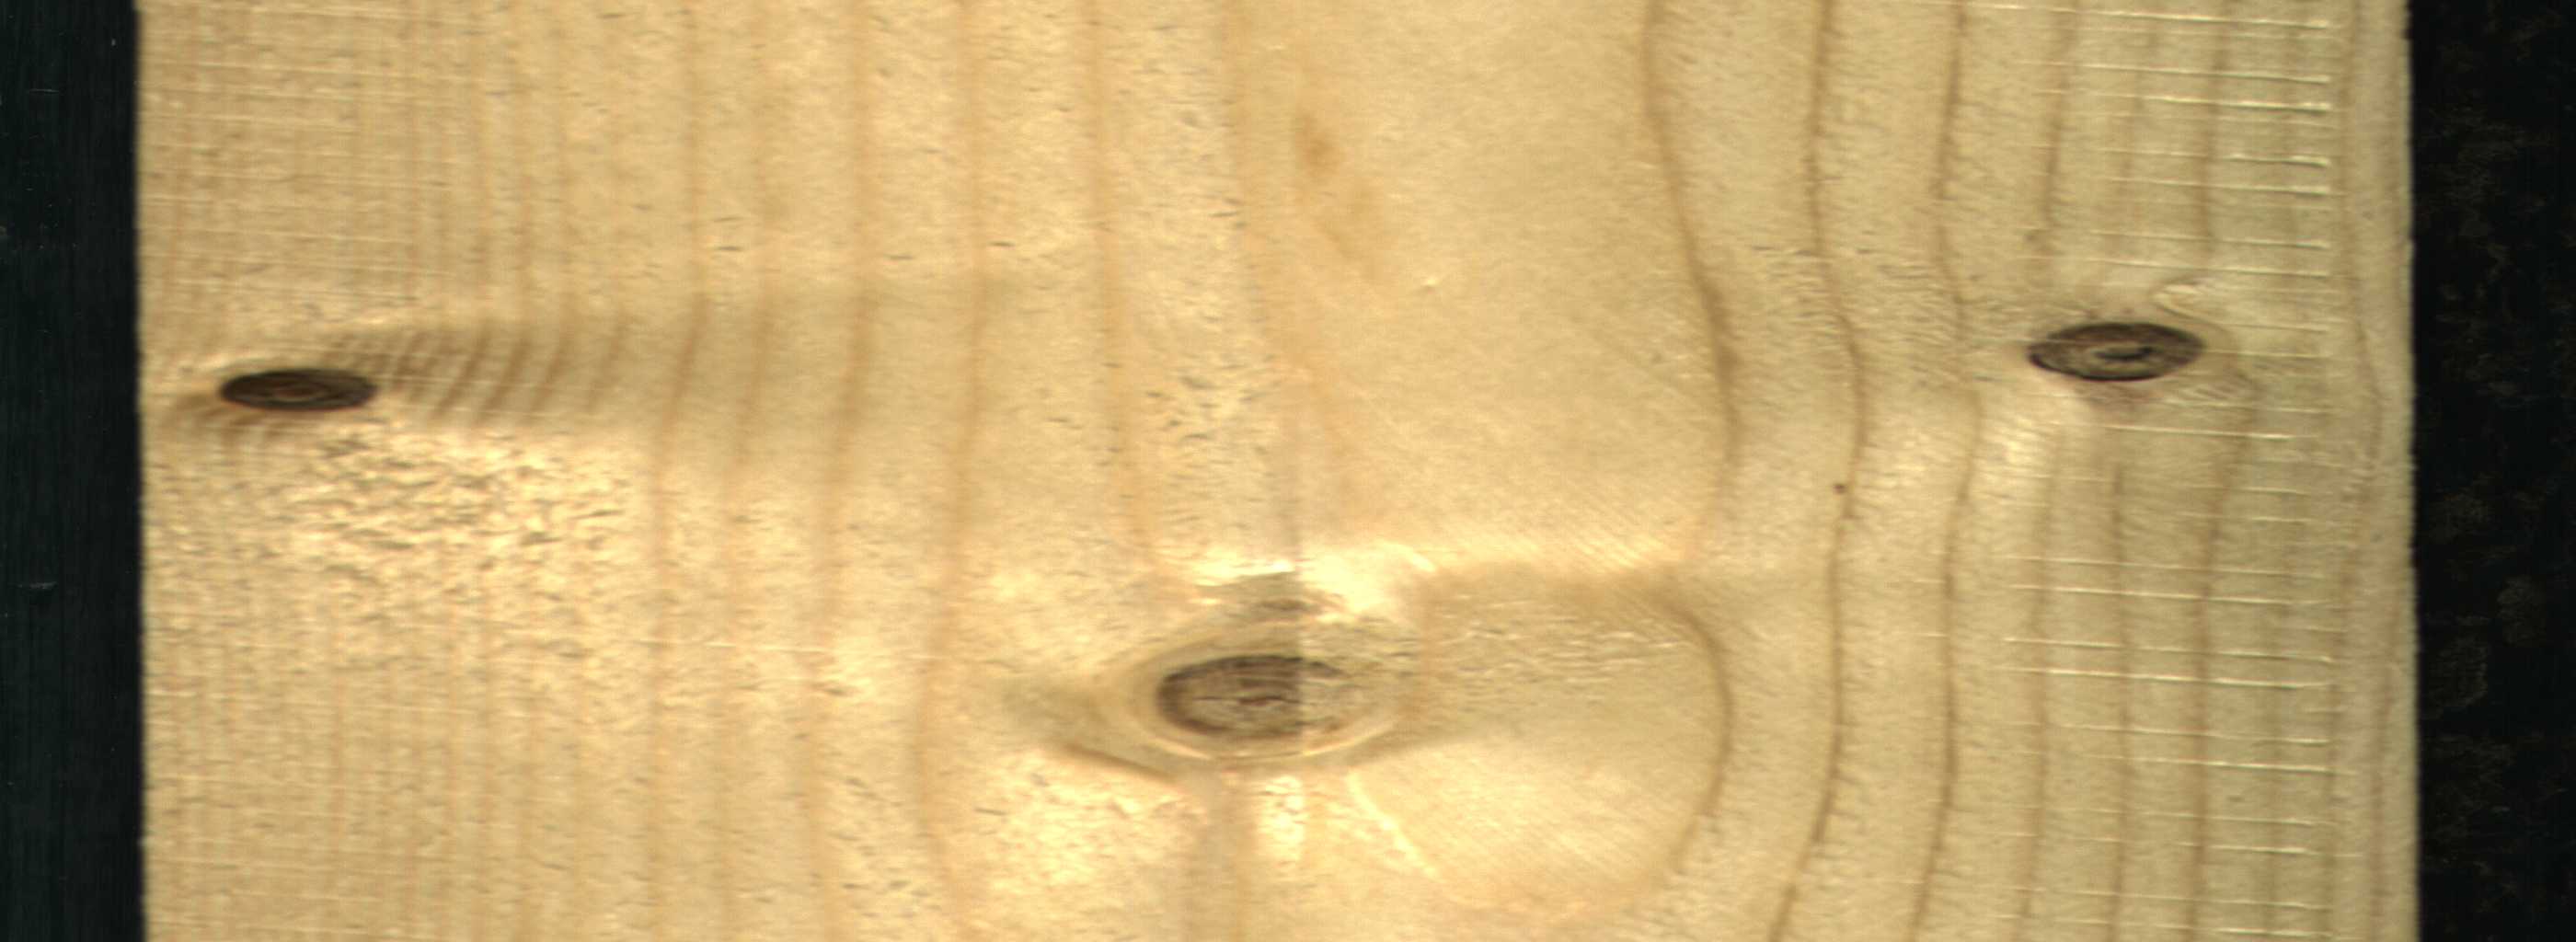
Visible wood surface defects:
Dead_Knot
Dead_Knot
Live_Knot